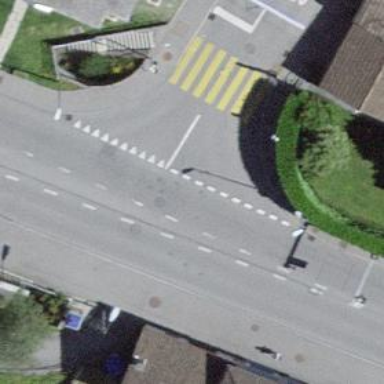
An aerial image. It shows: Road with traffic signals.